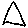
Label: triangle